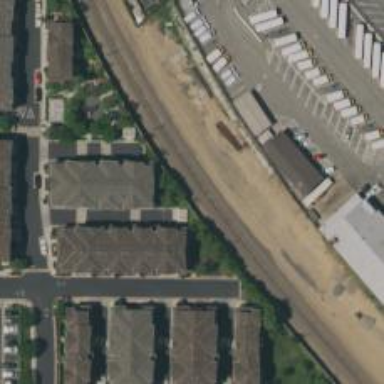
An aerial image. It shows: Railway siding for service.